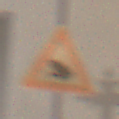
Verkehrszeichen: AmphibienwanderungRechts
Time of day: Night
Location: Outdoor (Urban)
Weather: Overcast
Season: Winter
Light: Artificial